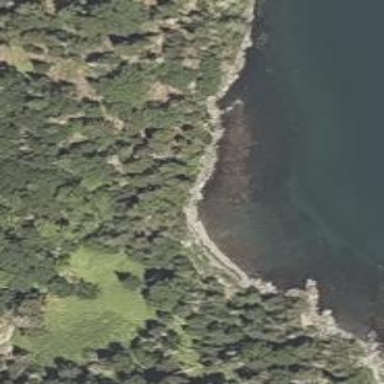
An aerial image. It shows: Picturesque coastline scene.